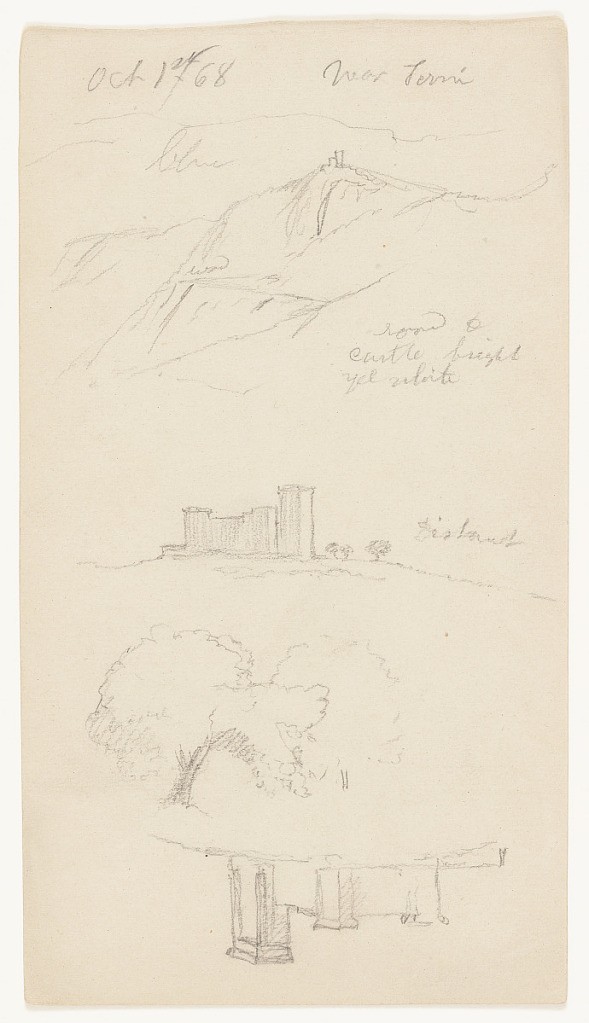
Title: Albornoz Fortress, Narni, Italy
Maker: Frederic Edwin Church, American, 1826–1900
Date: October 1, 1868
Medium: Graphite on tan laid paper; verso; graphite
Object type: Drawing
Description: Landscape and architecture sketches showing multiple views of a castle in the mountains terrain near Terni, Italy. In the upper portion, a view of a barren prominence surmounted by a faintly visible castle is shown. In the middle register, that same castle is viewed more closely, with one prominent rectilinear tower rising above the others. Below, a loose sketch of two trees is also included. Along the lower margin and oppositely oriented, another sketch of the same castle is visible.

Verso: Multiple architectural sketches in or around Terni, Italy, showing four views of buildings with arched windows at center, two elaborate chimneys along upper margin, along along lower margin and oppositely oriented, a sprawling castle on a hill is loosely rendered.